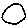
Label: moon